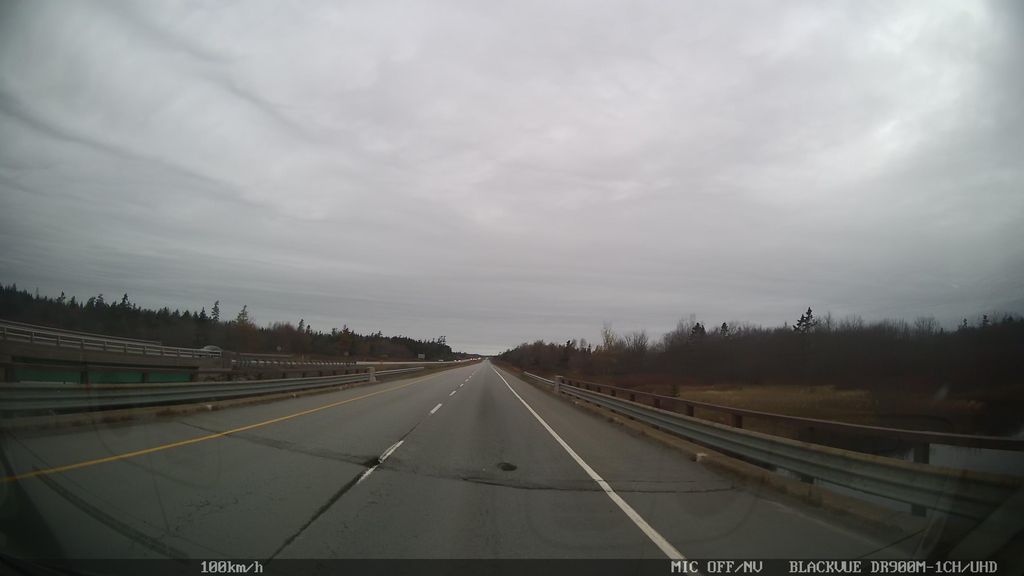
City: halifax